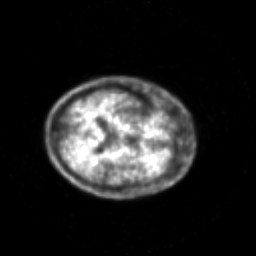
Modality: PET
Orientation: axial
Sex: male
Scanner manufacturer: siemens